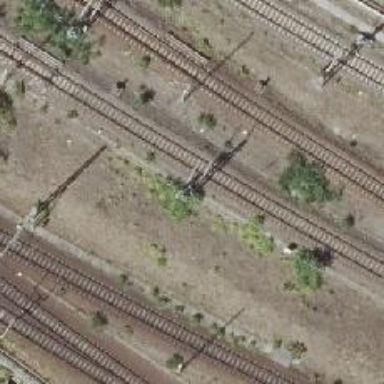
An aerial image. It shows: Catenary mast for power lines.